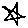
Label: star